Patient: sex M, age 60
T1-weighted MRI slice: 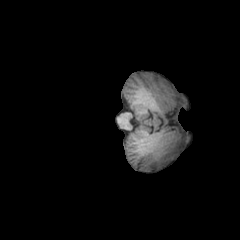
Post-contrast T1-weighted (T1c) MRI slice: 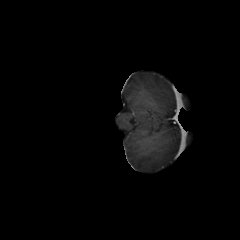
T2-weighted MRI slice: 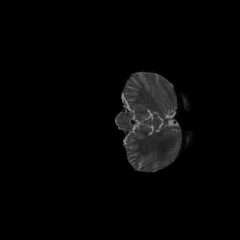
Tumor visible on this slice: no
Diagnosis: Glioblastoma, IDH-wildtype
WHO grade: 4